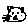
Label: cat